Question: I'm getting an error from rails after installing Friendly_ID because the code is misinterpreting the input, and I don't know how to fix the problem. In order for the MVC framework to understand the url and route it accordingly, the url needs to fit the following pattern:
'''
localhost:3000/posts/[:id]
'''
Above, the '[id]' represents the primary key for any object found in the Post model class. The misinterpretation comes into effect when Friendly_ID changes the url to fit the following pattern:
'''
localhost:3000/posts/[:slug]
'''
The updated url is obviously easier to read by the user, but since my application expects to get an '[:id]', it raises the following exception for the url "localhost:3000/posts/testing":

---
I had assumed that the Friendly_ID gem would either take care of the routing issue internally, perform some kind of '[:id]' lookup, or work its magic through some kind of url-masking. Since none of the above are true in this case, how to I resolve the issue, allowing the pretty-urls to deliver the same result as the original url pattern?
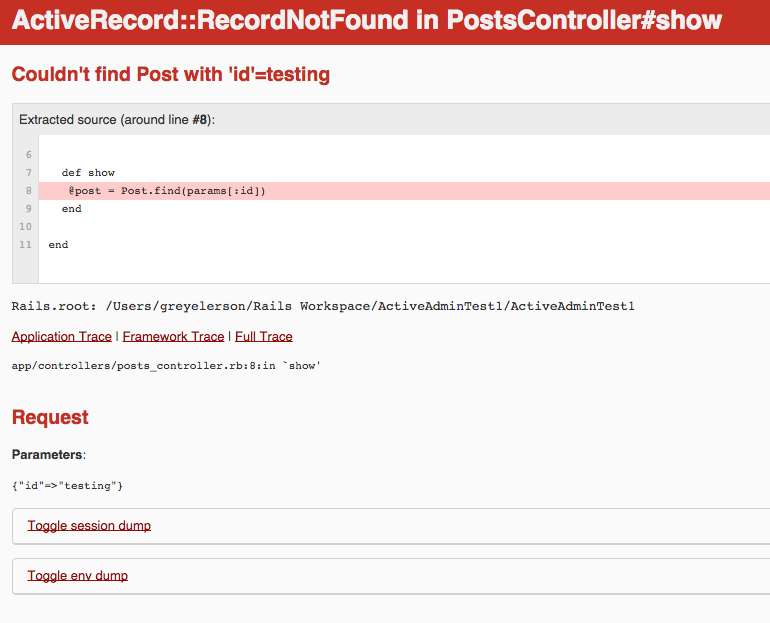
Answer: Finder overriding is disabled since gem version 5.0
Use 'Post.friendly.find(params<URL>